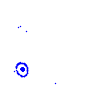
Particle: kaon